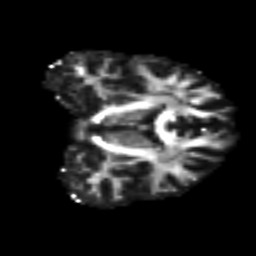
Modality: FA
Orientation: coronal
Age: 36
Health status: ill
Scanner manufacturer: philips
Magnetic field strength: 3 T
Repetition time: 9 s
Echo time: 0.127 s